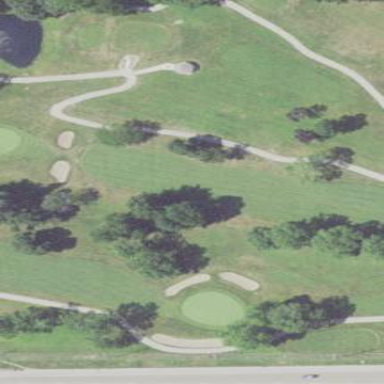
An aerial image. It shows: Golf fairway surrounded by grass.